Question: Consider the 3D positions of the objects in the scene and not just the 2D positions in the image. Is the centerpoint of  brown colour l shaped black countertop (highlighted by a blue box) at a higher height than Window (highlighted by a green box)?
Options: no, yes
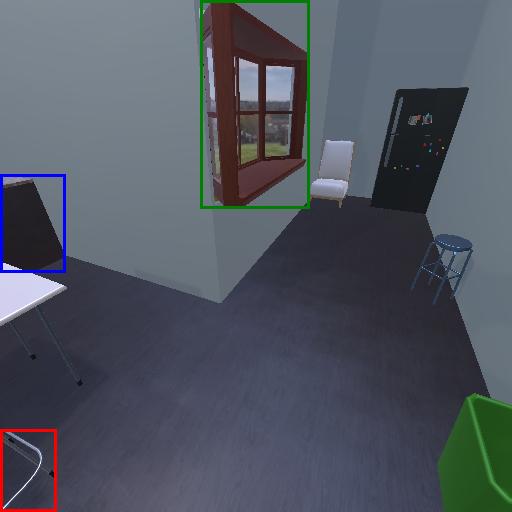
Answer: no